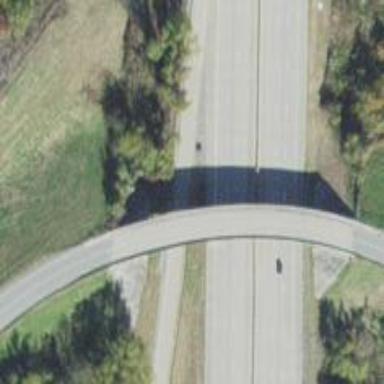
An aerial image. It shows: Tertiary road passing over beam bridge.